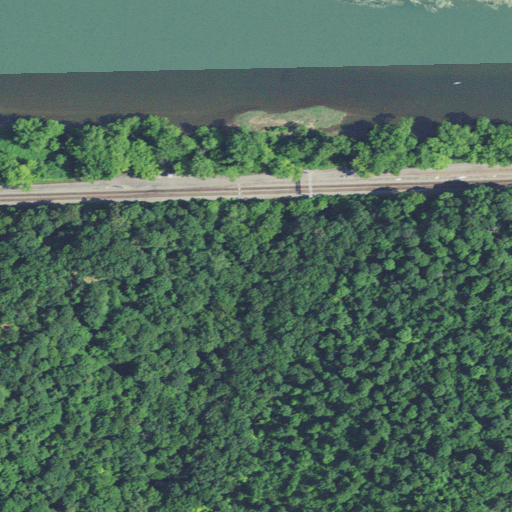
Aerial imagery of valley in West Virginia named Grasshopper Hollow containing deciduous forest, open water, and mixed forest